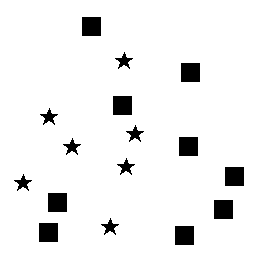
Squares: 9
Triangles: 0
Stars: 7
Total shapes: 16